Question: i am trying to zoom a image like colorbox. I used colorbox <URL> of Jack Moore. I am trying to achieve anchor tag on the top of the image inspite of displaying the title. Here i showed the example of the anchor tag as item1, item2,...item5. If i selected an item the image must be changed.

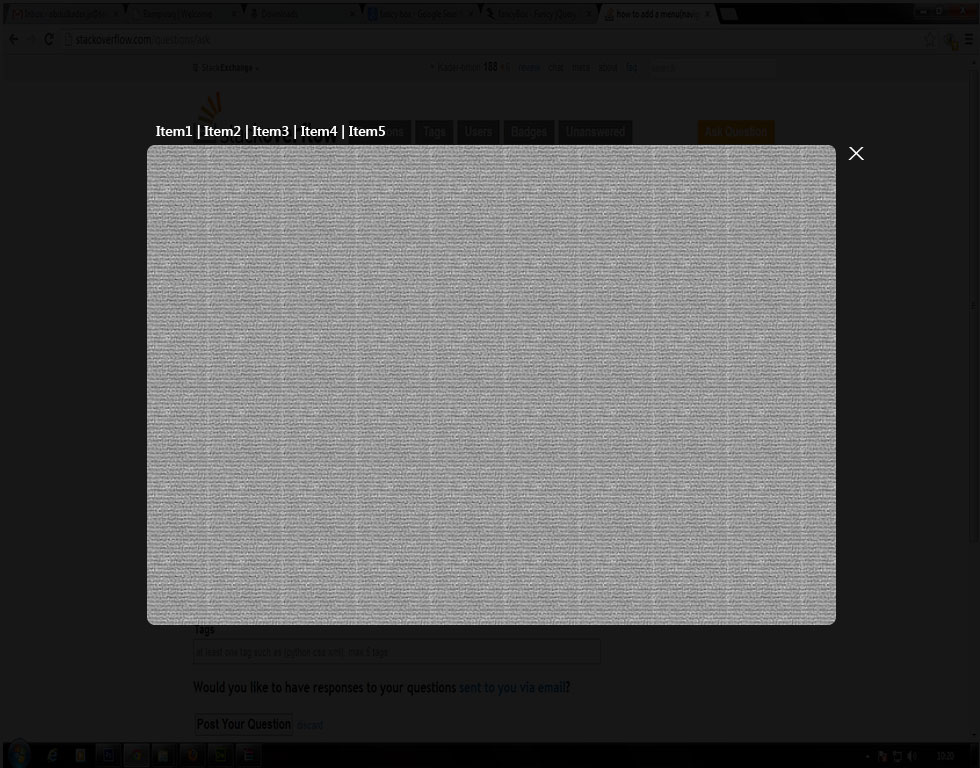
Answer: If you are looking to replace the title, colorbox's title property takes HTML input so it could be anything you wanted it to be. Example:
'''
$('a.example').colorbox({title:"<p>Hello</p>"});
'''